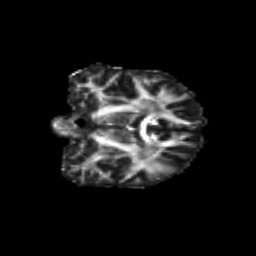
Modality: FA
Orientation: coronal
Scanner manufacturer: siemens
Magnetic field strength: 3 T
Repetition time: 9.2 s
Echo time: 0.084 s